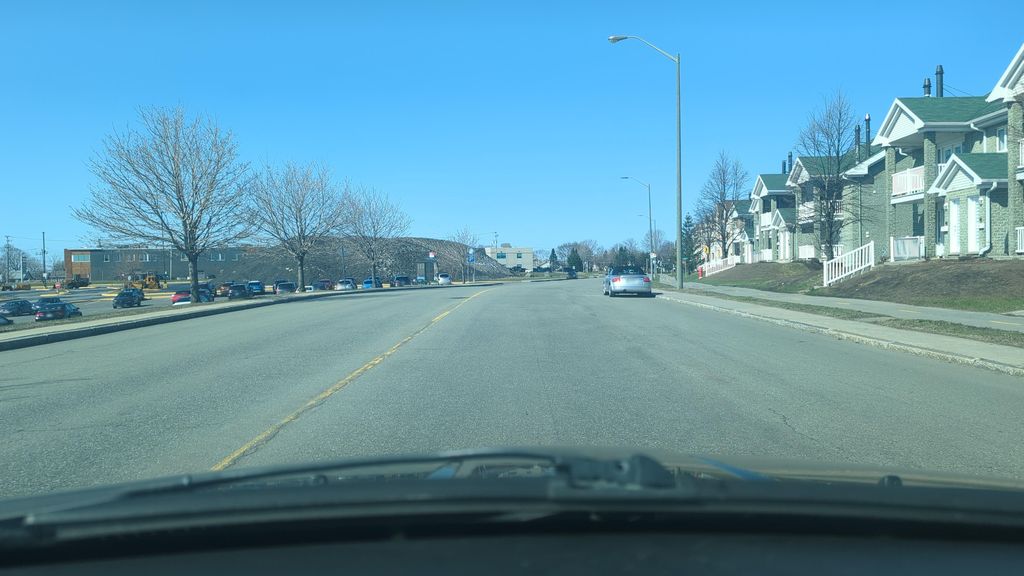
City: quebec_city